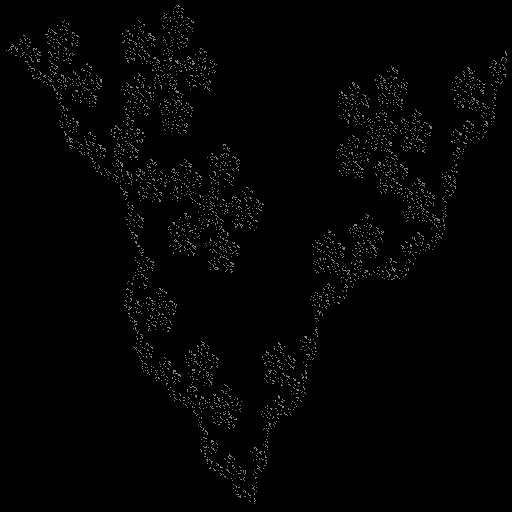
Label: penta